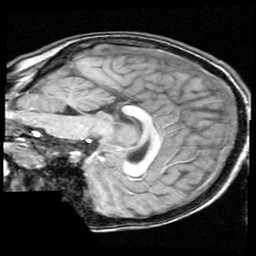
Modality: T1w
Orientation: sagittal
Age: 10
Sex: female
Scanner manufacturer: ge
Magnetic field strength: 1.5 T
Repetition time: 0.03333 s
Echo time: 0.008 s